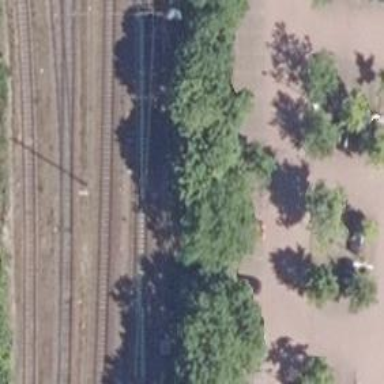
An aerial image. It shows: Railway switch.